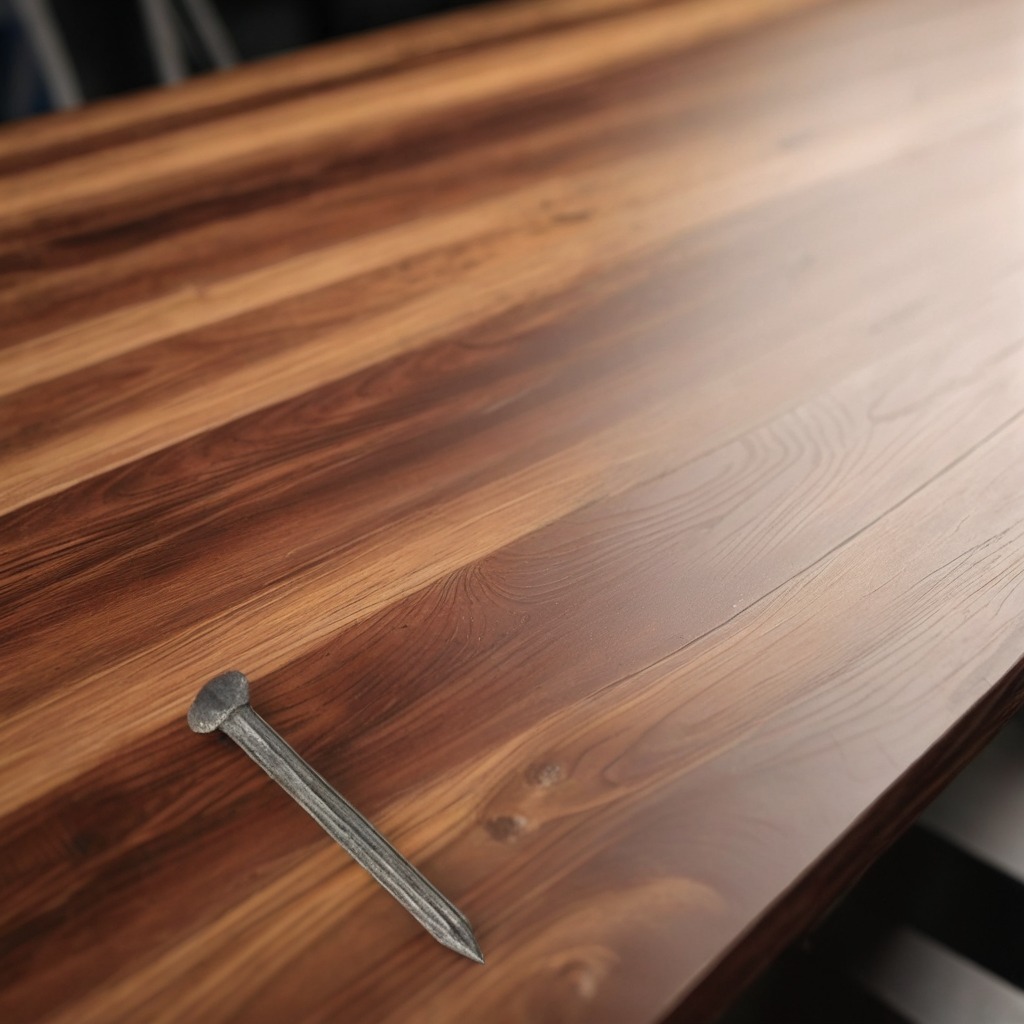
An iron nail is lying on a wooden table in a carpentry studio with rich wood textures side lighting.